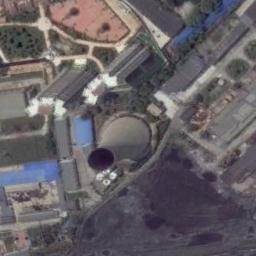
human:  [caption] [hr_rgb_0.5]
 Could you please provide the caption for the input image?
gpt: Many buildings of different shapes and sizes are beside the thermal power station .

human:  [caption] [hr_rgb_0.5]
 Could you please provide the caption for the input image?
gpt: There are two thermal power stations, and the right one is emitting smoke .

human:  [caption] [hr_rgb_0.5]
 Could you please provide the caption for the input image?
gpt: Plant and machinery in a thermal power station, A cooling tower, and a coal yard next to it .

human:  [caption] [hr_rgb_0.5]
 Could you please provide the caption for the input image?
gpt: The thermal power station is next to some buildings and trees .

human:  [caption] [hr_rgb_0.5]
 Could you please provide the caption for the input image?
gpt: There are some buildings and green trees on the thermal power station .